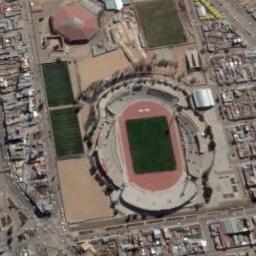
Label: stadium